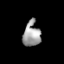
Tissue: lung
Cell type: Epithelial cells
Senescence score: 0.2225
Nuclear area (px): 417
Mean DAPI intensity: 158.525